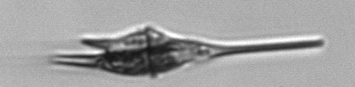
Label: Tripos_lineatus